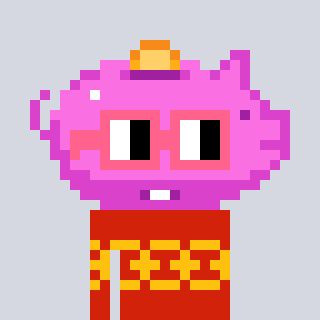
a pixel art character with square pink glasses, a piggybank-shaped head and a red-colored body on a cool background